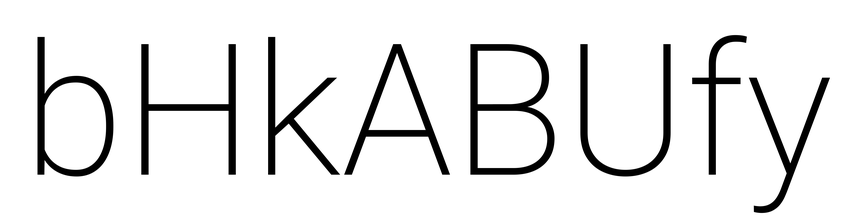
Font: Roboto_ExtraLight